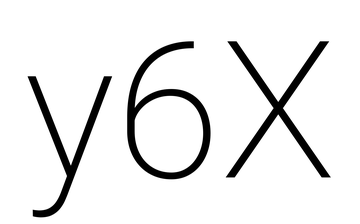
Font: Roboto_ExtraLight